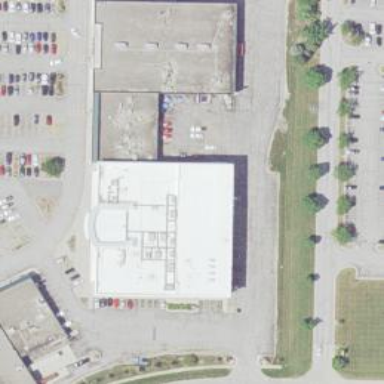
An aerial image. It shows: Fitness center building.